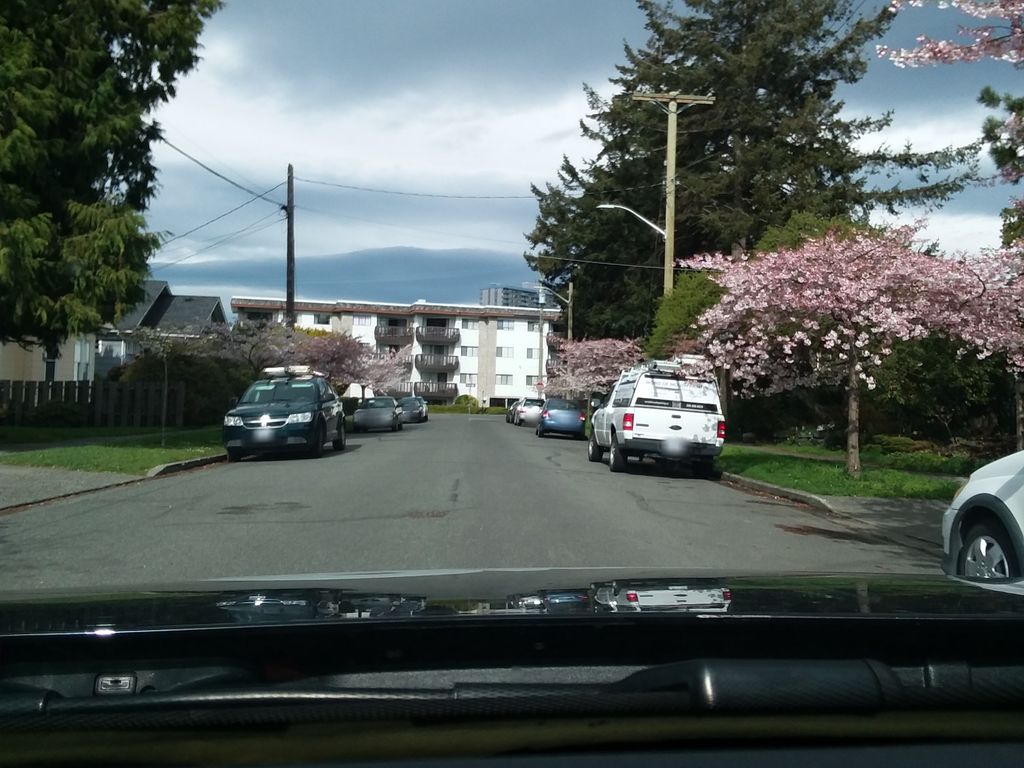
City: victoria